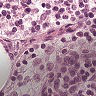
Metastatic tissue present: no